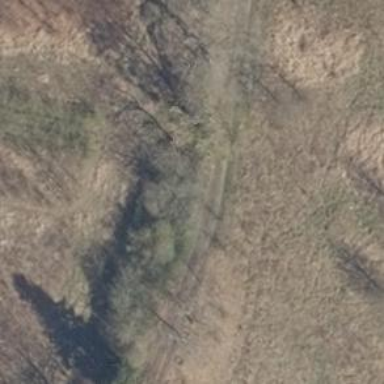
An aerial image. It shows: Ground path.